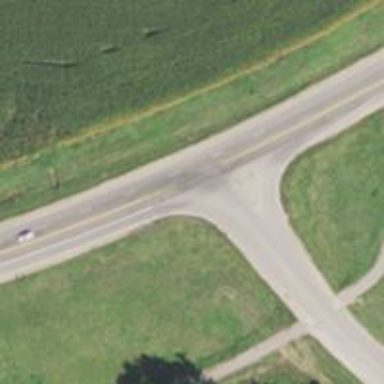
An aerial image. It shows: Road with stop sign.